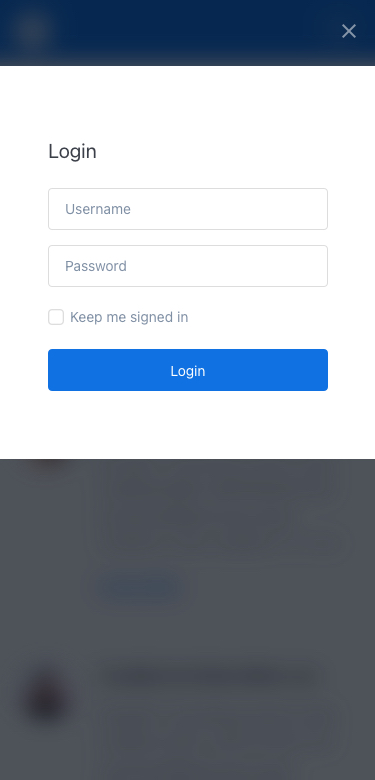
Text in this UI design:
Username
Password
Keep me signed in
Login
Login